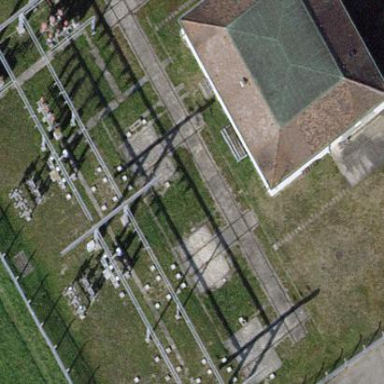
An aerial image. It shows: Metal fence.